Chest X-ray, AP view. Patient: 66 years old, sex M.
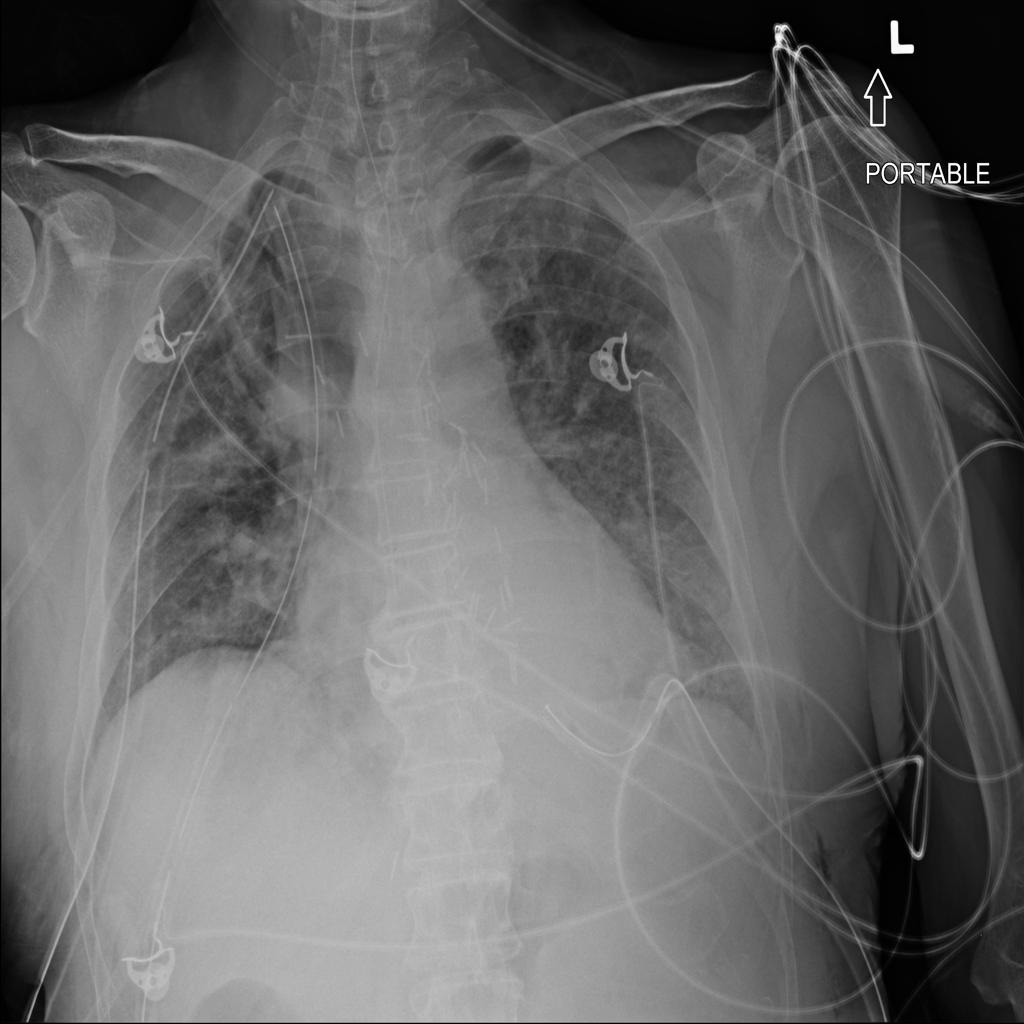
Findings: Emphysema, Infiltration